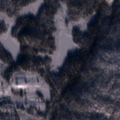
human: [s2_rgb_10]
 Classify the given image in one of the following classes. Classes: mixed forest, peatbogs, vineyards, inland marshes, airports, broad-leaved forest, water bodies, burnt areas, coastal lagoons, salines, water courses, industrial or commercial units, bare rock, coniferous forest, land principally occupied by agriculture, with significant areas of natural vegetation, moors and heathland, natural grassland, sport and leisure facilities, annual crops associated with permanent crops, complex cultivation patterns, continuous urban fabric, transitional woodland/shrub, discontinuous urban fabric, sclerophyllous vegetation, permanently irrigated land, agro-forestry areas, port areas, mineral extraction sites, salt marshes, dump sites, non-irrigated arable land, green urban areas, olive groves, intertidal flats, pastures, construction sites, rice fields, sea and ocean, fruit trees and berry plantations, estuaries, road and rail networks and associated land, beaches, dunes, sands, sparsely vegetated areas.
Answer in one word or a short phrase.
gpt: coniferous forest, transitional woodland/shrub